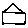
Label: house